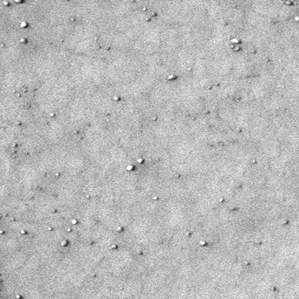
Label: frost